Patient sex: F
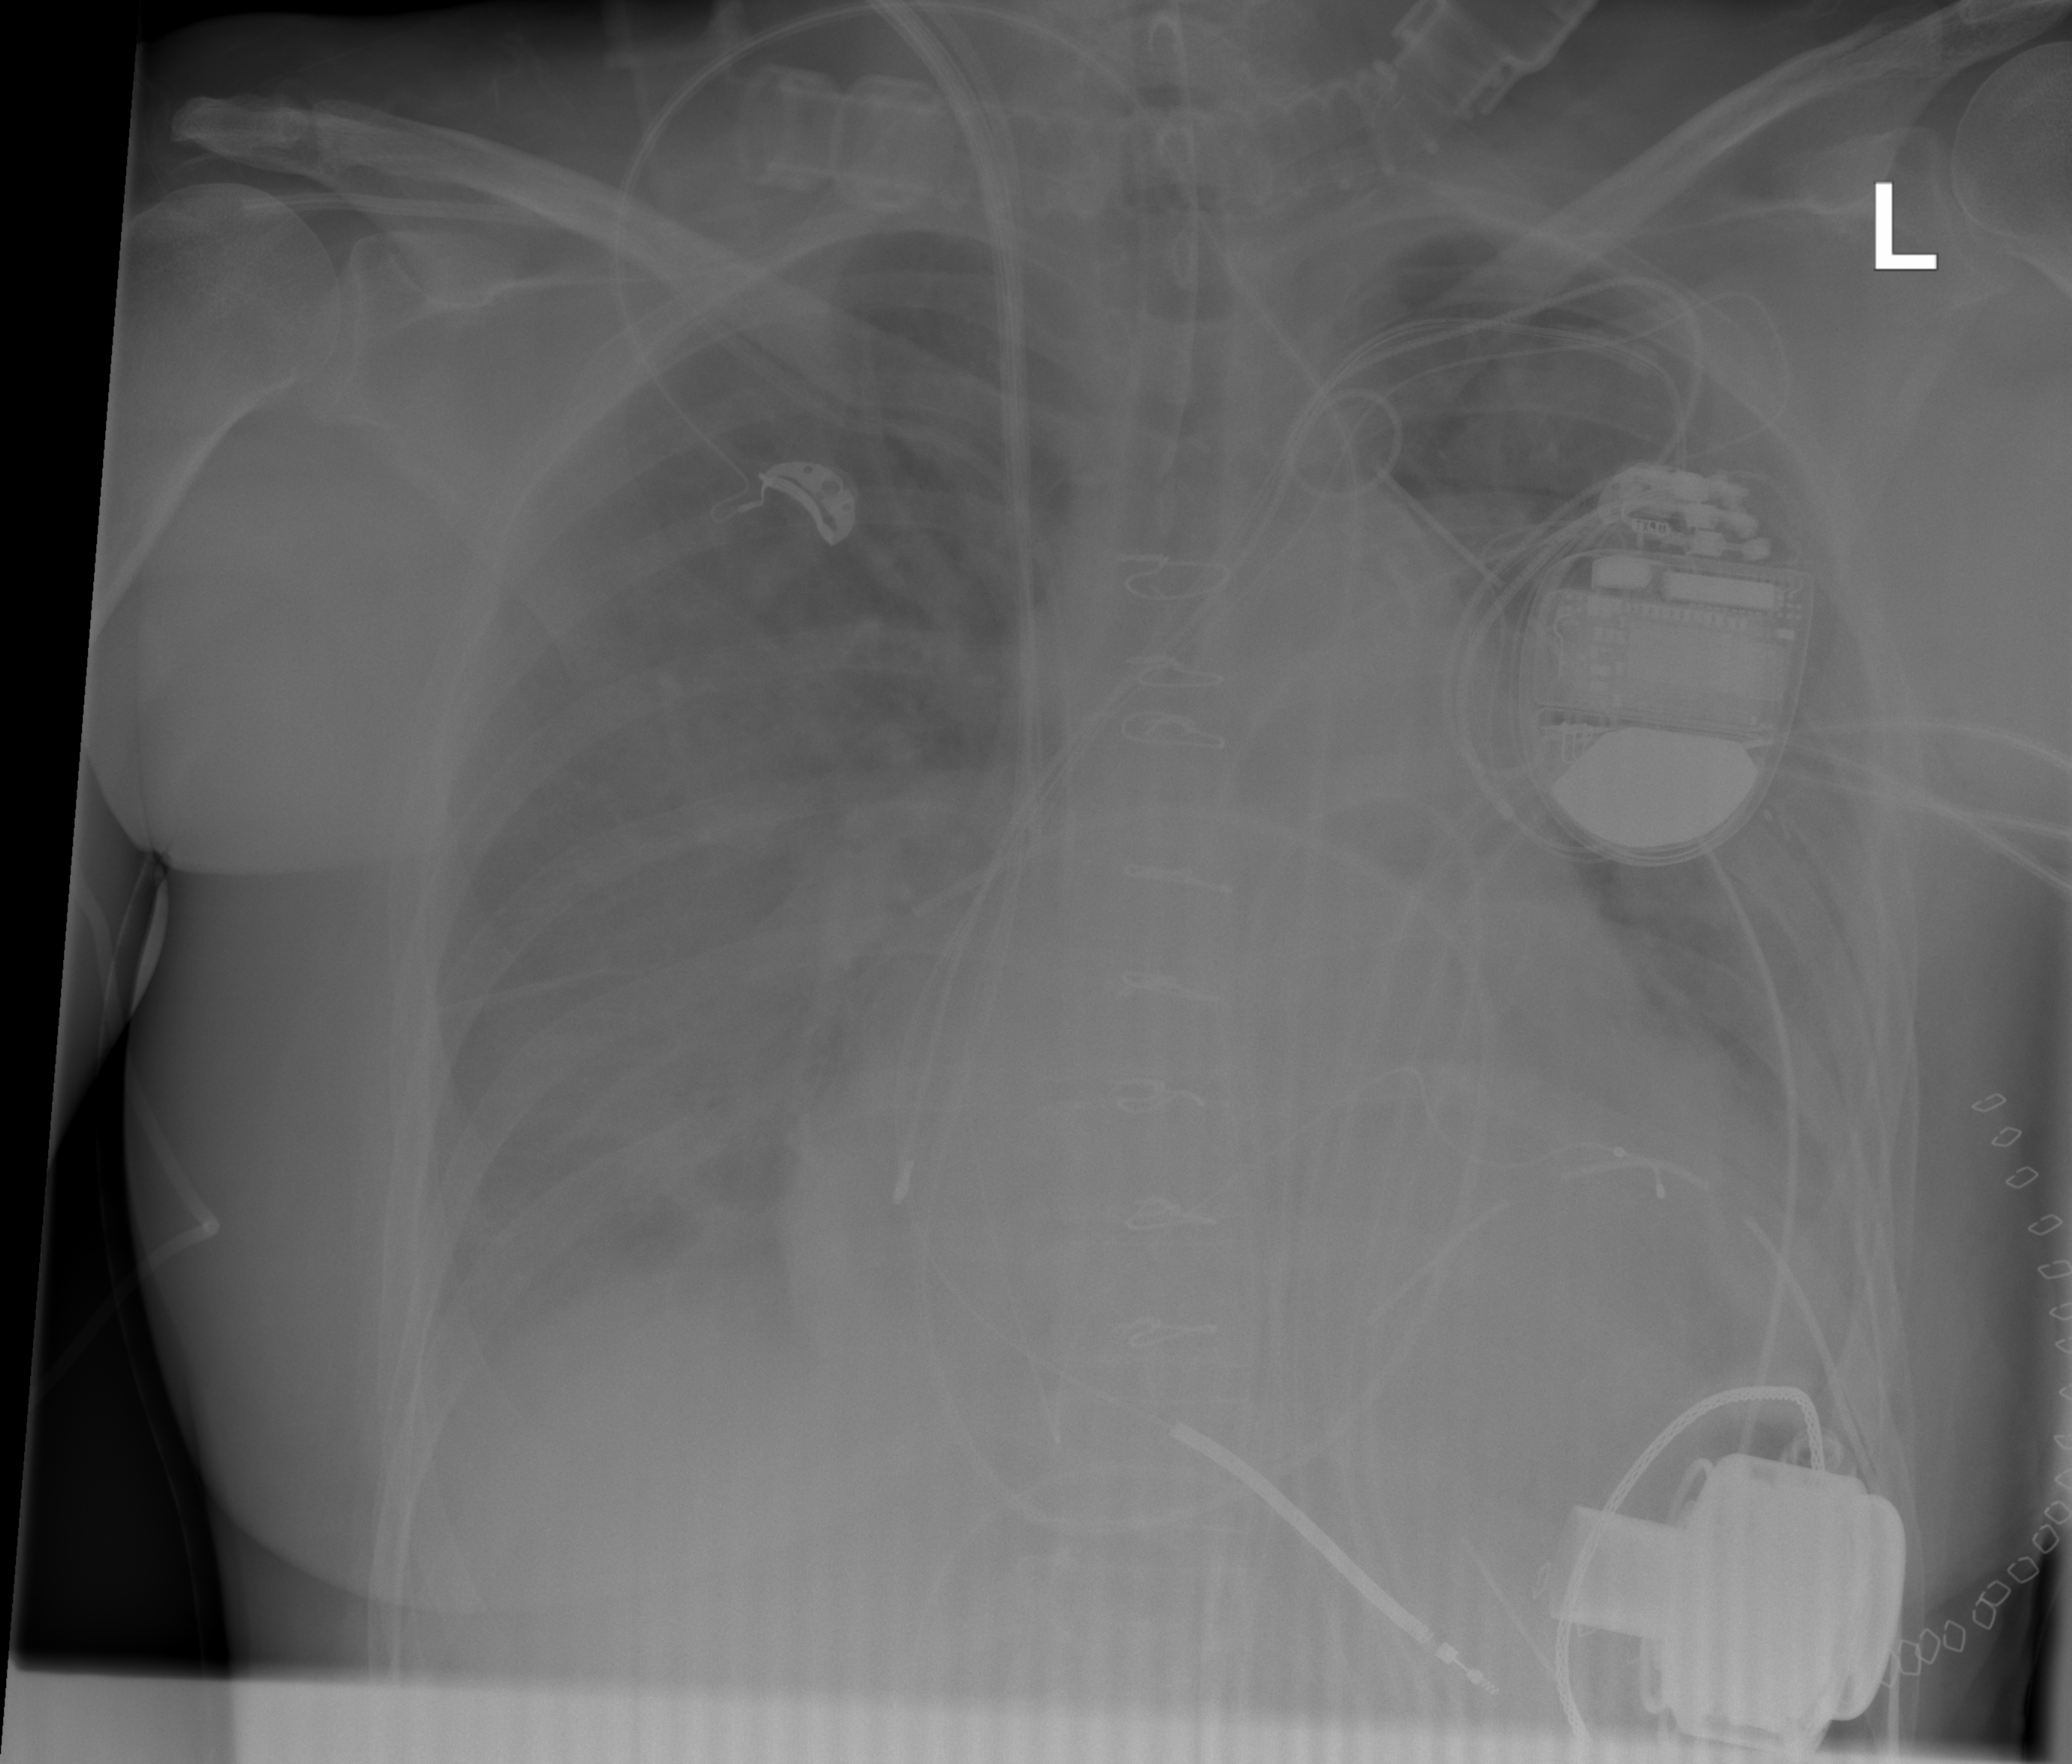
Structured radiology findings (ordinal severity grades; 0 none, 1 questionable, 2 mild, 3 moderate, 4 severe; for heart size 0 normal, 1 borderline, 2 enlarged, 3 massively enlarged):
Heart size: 2
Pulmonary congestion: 3
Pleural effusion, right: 3
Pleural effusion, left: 2
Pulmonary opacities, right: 0
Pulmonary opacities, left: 0
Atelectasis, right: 3
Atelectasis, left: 2